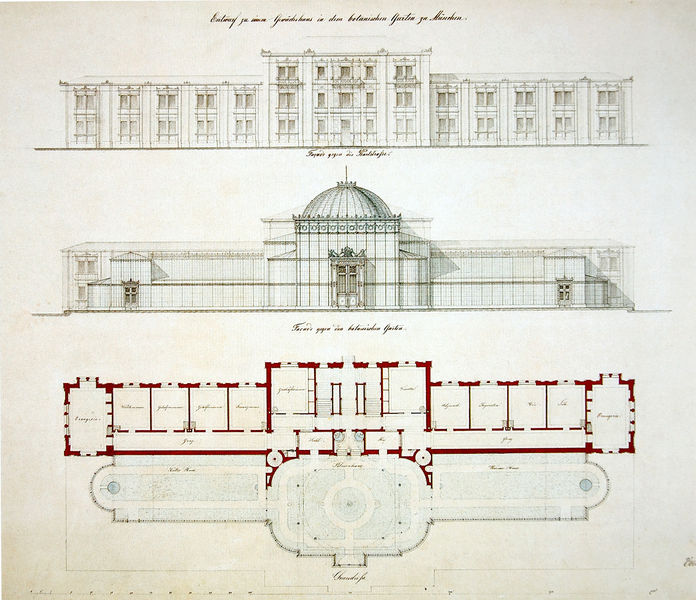
Titel: Botanischer Garten in München, Museum und Großes Gewächshaus - Aufrisse und Grundriss
Künstler: August von Voit
Standort: München
Institution: Architekturmuseum der Technischen Universität
Schlagwörter: blau, feder, flügel, schatten, weiß, fenster, glas, grau, licht, raum, schwarz, skizze, säulen, tür, türkis, zeichnung, zimmer, anlage, dach, gebäude, haus, park, rot, schloss, ornament, wand, architektur, barock, wege, klassizismus, front, oval, rund, turm, vorbau, garten, schrift, papier, ansicht, bogen, fassade, perspektive, türen, risse, giebel, mauer, grafik, graphik, türe, pilaster, saal, kuppel, treppe, treppen, symmetrie, ornamente, striche, tor, anbau, wände, eingang, gang, innenhof, bayern, münchen, palast, flug, rückseite, schnitt, schwarz weiß, titel, text, überschrift, koloriert, räume, entwurf, vorderseite, fries, portal, sims, gesims, risalit, mauern, profan, treppenhaus, konstruktion, gewächshaus, vorderansicht, etagen, plan, entwürfe, vorlage, botanischer garten, glaspalast, orangerie, stockwerke, riß, querschnitt, rundung, bau, handschrift, legende, fesnter, grundriss, bauwerk, palais, massstab, aufriss, versailles, bauplan, rondell, aufrisse, gänge, raumfolge, schnitte, erweiterung, maximilian, kuppelbau, schinckel, kuppeö, grundrisse, nebengebäude, seitenriss, ansichten, schönbrunn, fassa, speer, glasbau, zimme, abteilungen, ausbau, glaspalat, grot, innenräime, linmien, port, schinkel, zeichnung entwurf, architketur, justizgebäude, grundzeichnung, enportal